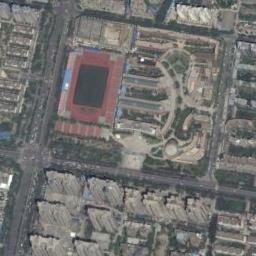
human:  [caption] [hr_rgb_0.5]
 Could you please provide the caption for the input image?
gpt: There are many buildings next to the ground track field .

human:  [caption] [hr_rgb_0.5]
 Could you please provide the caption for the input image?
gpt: The ground track field is on a block and is surrounded by lots of buildings arranged neatly .

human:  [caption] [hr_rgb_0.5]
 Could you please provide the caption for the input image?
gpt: A track and field is built in the middle of a residential area and is surrounded by roads .

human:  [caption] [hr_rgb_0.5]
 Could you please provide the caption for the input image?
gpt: There is a unique style of track and field .

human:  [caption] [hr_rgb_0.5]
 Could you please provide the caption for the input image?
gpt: There are many buildings around the ground track field with a red track .